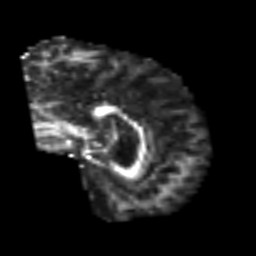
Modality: FA
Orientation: sagittal
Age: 60
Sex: male
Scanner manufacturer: siemens
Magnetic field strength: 3 T
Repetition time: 6.1 s
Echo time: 0.101 s